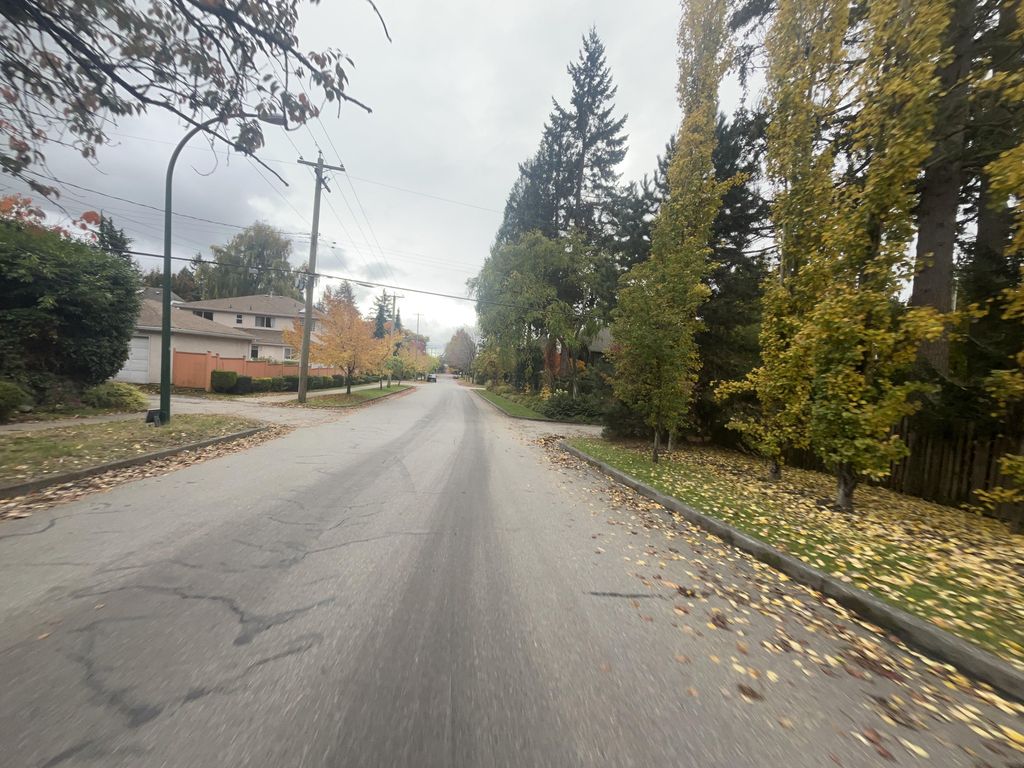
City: vancouver